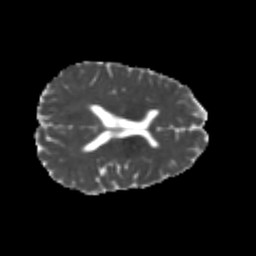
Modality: MD
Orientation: axial
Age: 20
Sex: female
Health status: healthy
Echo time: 0.074 s